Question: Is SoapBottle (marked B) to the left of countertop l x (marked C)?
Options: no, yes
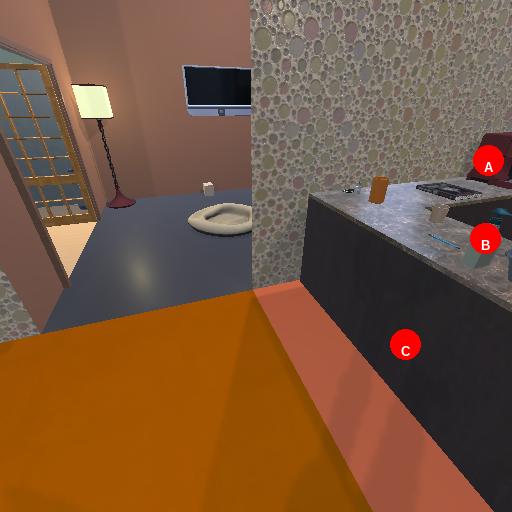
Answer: no